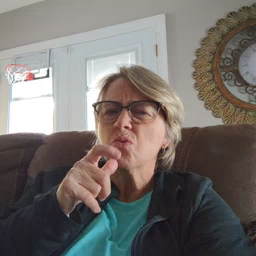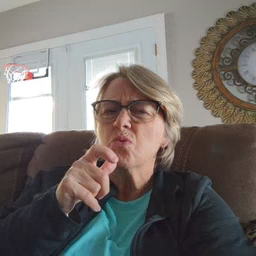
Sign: who